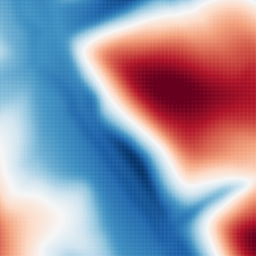
Category: multiscale
Decomposition family: dog
Decomposition parameters: sigma_low: 5
sigma_high: 100
Upsampling method: sinc_blackman
Upsampling parameters: scale: 2
kernel_size: 4
Upsampling scale: 2